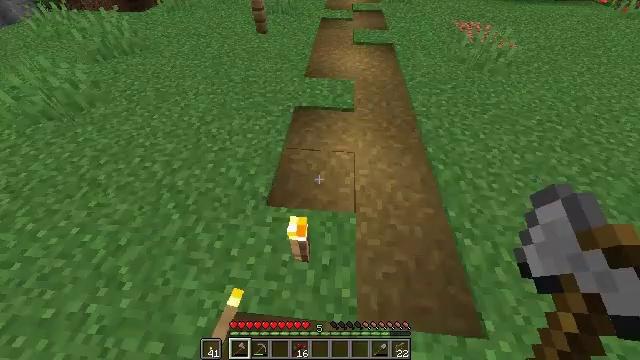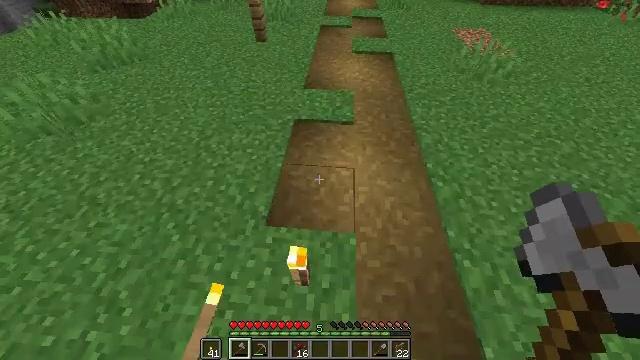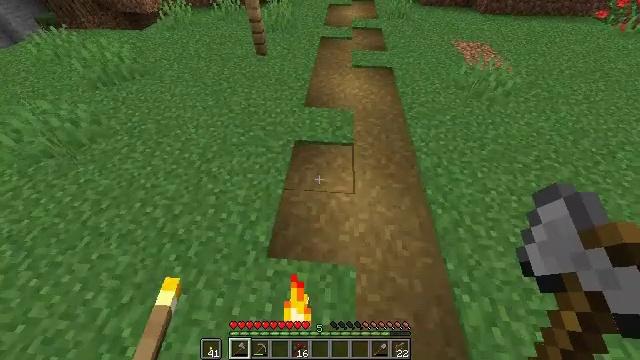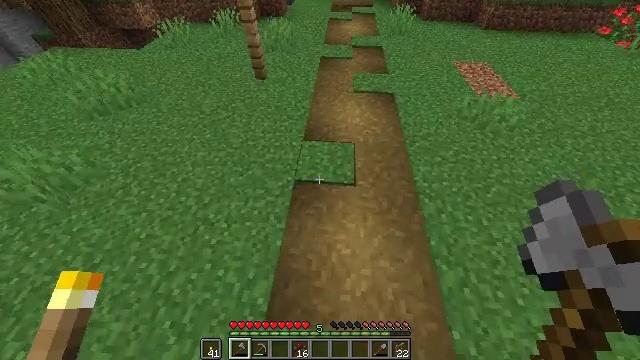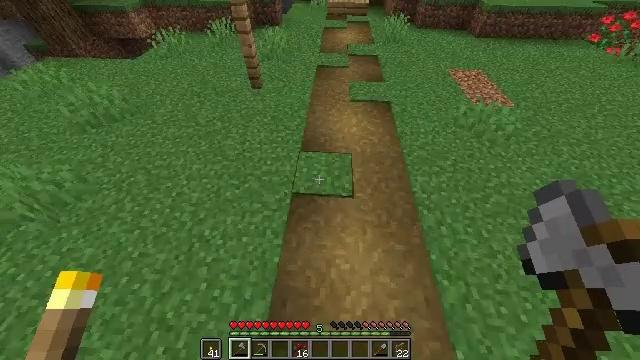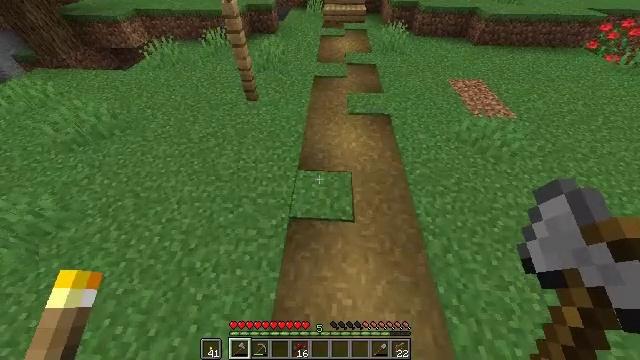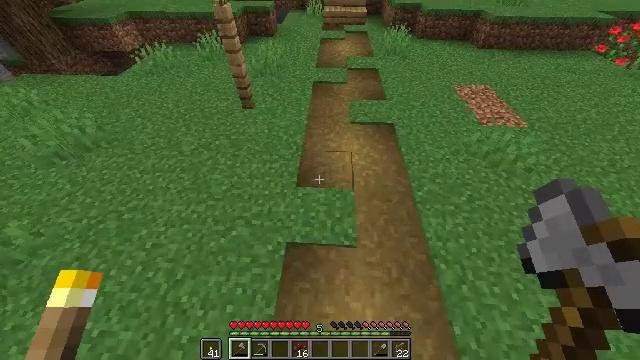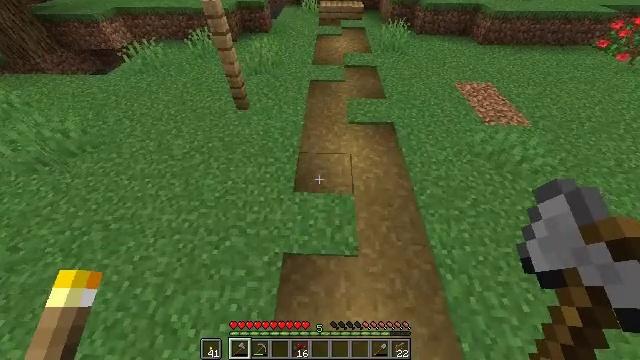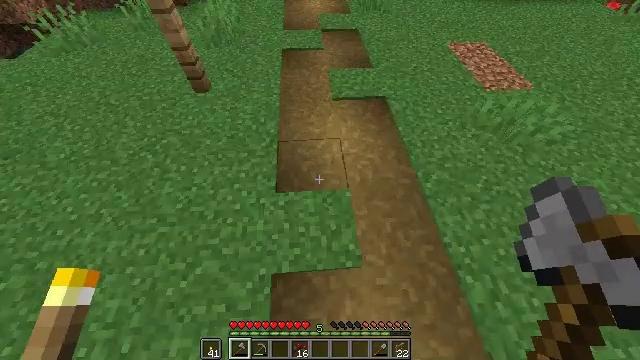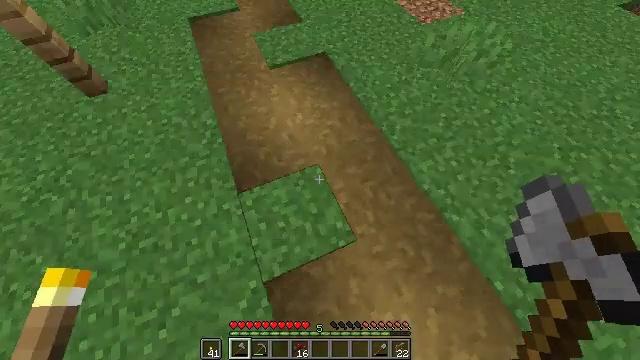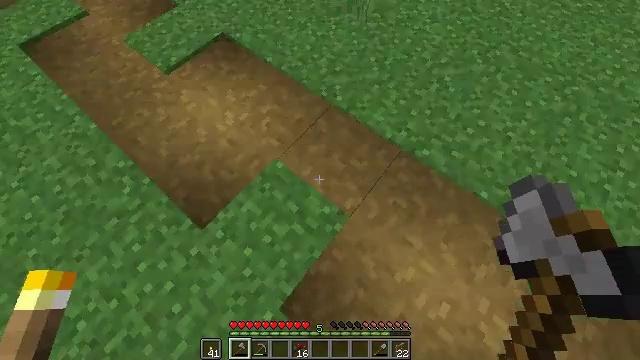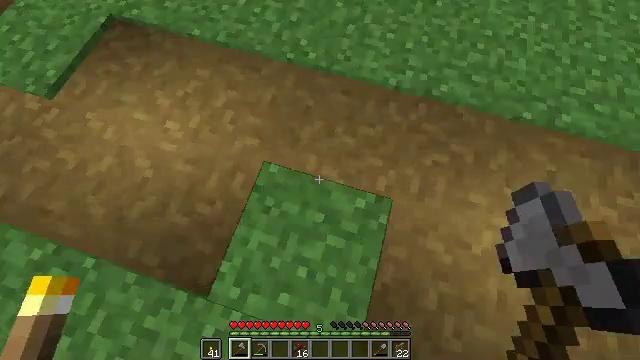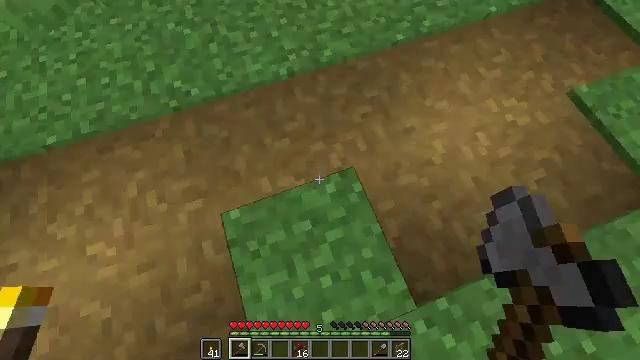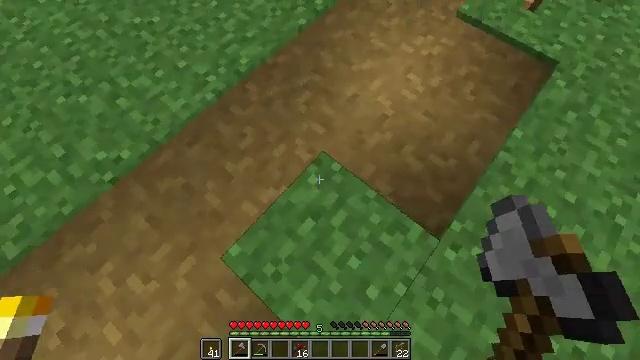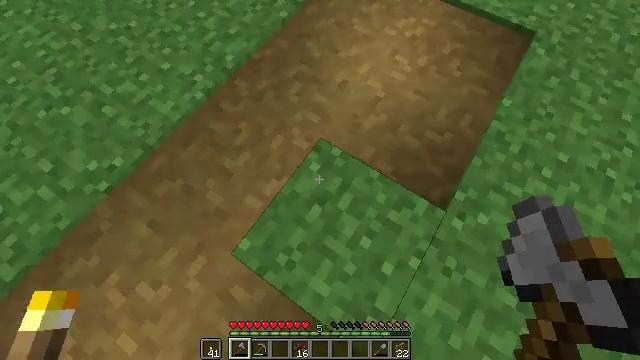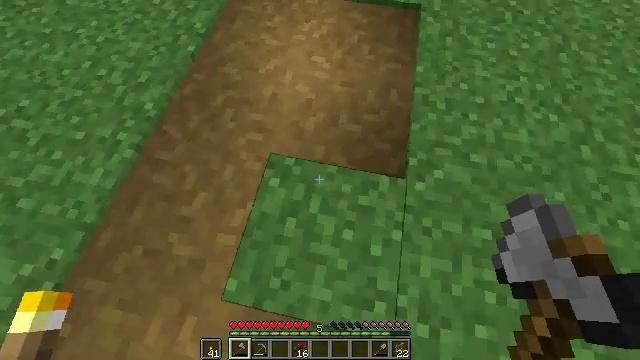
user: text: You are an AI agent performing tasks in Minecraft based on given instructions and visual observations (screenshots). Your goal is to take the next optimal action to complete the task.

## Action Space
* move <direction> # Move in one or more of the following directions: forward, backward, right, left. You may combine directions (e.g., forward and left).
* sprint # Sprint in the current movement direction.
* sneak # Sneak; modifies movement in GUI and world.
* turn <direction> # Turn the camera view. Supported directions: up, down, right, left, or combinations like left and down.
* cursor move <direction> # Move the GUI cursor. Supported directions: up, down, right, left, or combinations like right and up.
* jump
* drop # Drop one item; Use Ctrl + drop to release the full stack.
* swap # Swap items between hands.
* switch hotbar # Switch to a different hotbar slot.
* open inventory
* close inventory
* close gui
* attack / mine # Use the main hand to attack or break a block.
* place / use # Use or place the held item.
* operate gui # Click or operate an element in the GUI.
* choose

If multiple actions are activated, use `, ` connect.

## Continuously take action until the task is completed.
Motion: motion action
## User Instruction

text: Mine the torch on the wall.
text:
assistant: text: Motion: move forward, jump
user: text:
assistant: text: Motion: move forward, jump
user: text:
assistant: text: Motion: move forward, jump
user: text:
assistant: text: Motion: move forward, turn right and up, jump
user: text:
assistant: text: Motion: move forward, jump
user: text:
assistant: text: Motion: move forward, jump
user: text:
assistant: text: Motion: move forward, jump
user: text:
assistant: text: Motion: move forward, turn right and down, jump
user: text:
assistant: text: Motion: move forward, turn right and down, jump
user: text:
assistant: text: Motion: turn right and down
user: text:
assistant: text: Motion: turn right and down
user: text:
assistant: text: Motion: turn right
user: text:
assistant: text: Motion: turn right and up
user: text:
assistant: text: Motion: turn right
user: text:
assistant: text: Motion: turn right and up
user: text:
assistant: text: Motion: turn right and up
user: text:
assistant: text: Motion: turn right and up
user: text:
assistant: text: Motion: no_op
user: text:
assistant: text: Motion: no_op
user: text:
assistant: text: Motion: no_op
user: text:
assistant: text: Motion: no_op
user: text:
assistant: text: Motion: turn left and down
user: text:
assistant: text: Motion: turn up
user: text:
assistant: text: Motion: turn left and up
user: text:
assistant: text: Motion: turn right
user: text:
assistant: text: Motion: no_op
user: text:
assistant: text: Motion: no_op
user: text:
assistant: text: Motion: turn up
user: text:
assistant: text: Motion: no_op
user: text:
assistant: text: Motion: no_op